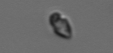
Label: Heterocapsa_rotundata